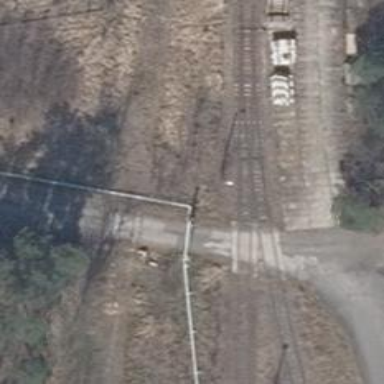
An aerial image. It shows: Level crossing along the railway.